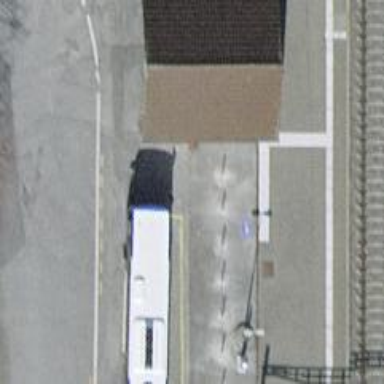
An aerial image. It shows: Bus stop with sheltered platform for public transport.